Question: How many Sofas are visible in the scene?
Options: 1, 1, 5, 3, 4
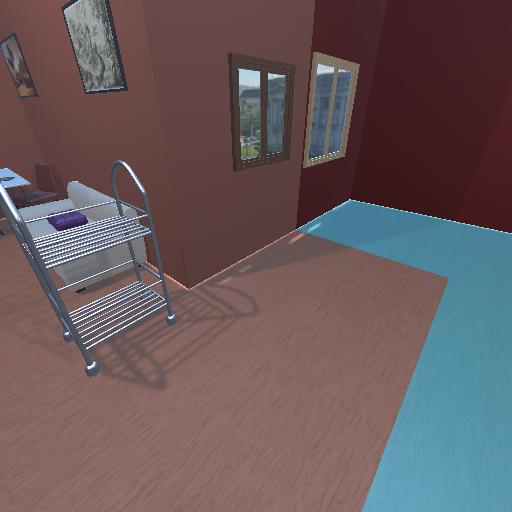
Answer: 1